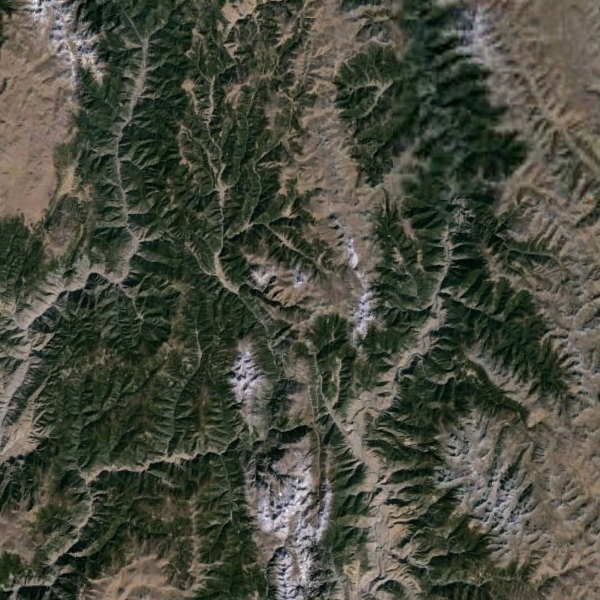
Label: Mountain